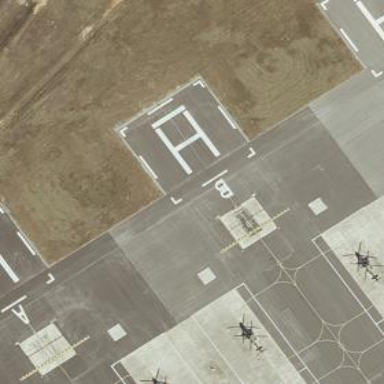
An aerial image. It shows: Image showing helipad at airport.